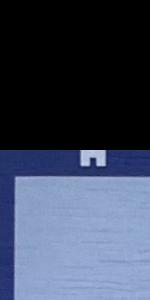
Label: Empty